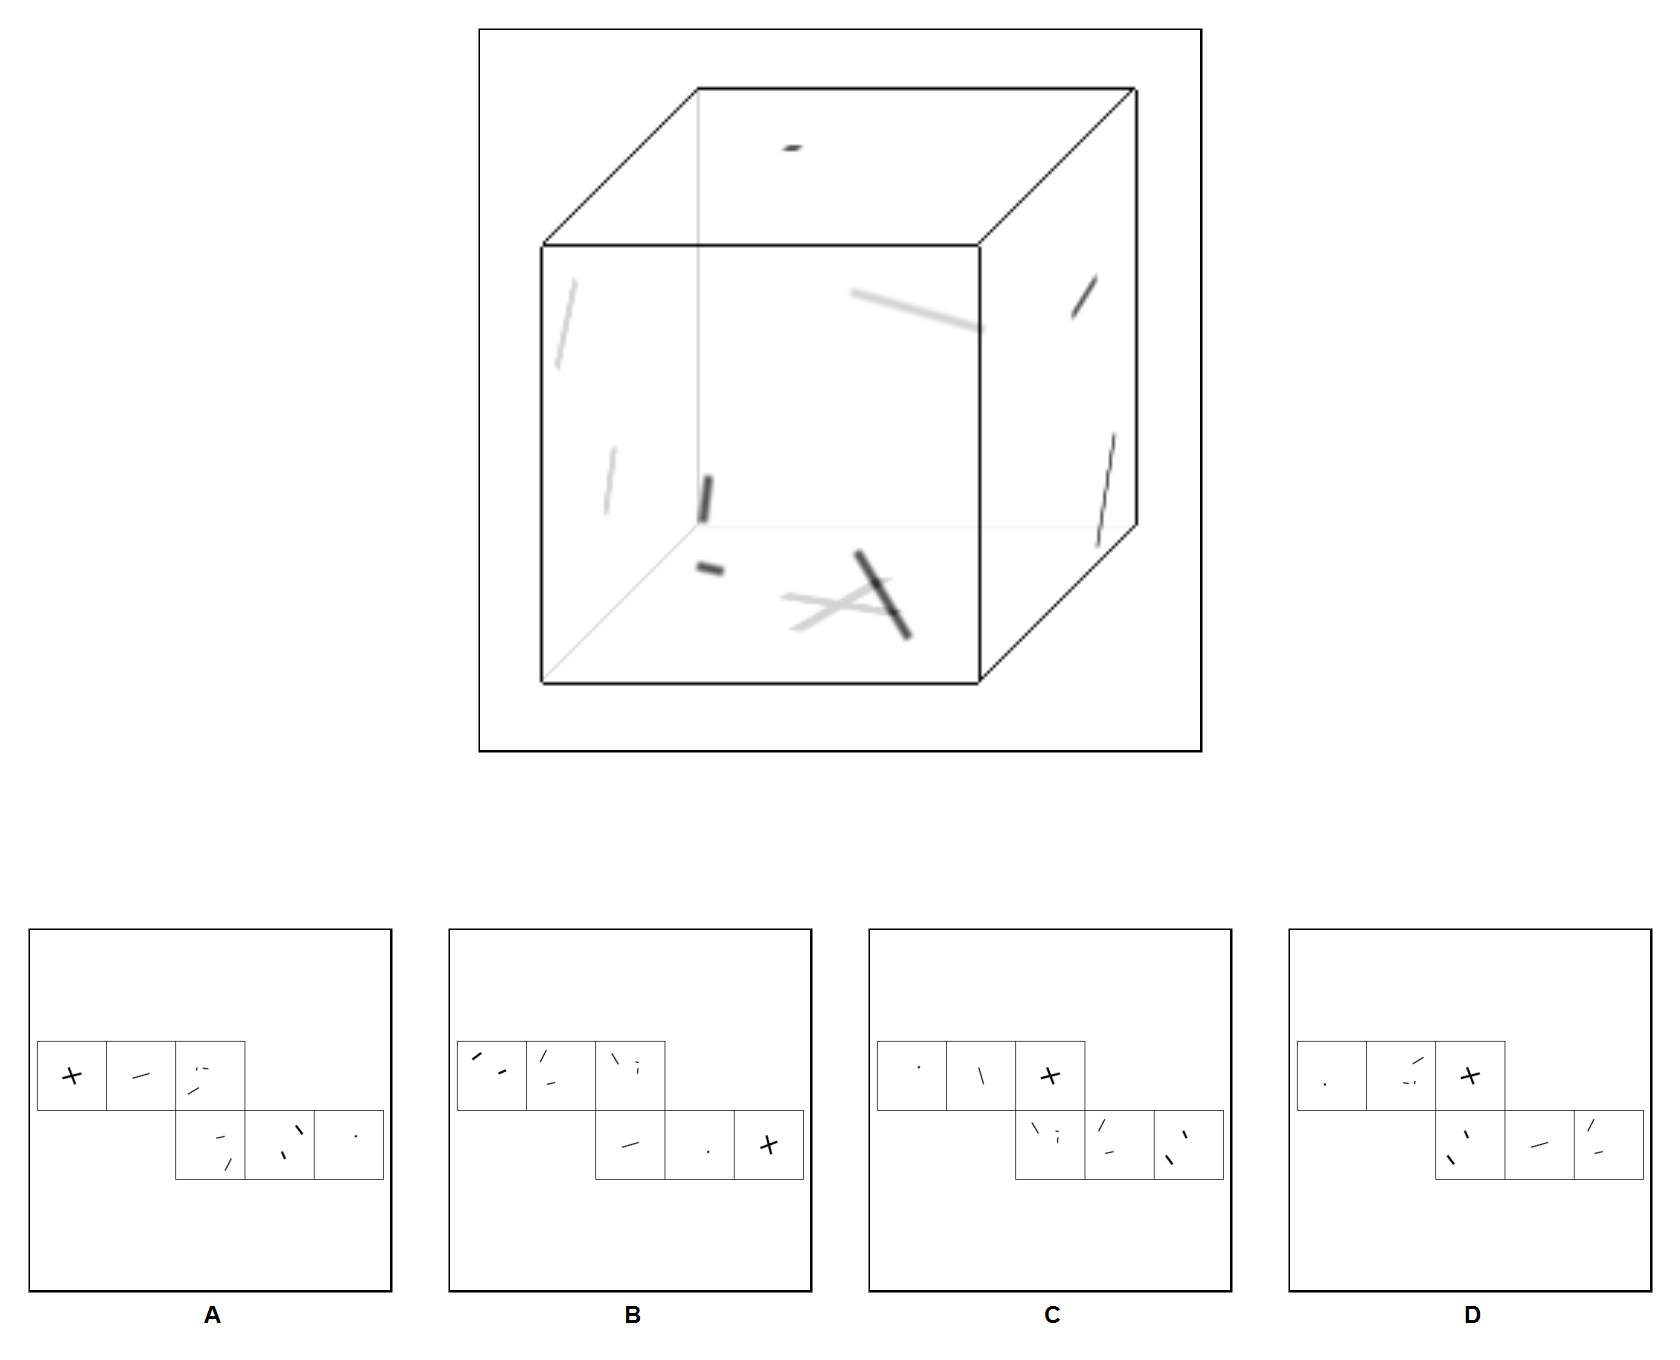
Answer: D